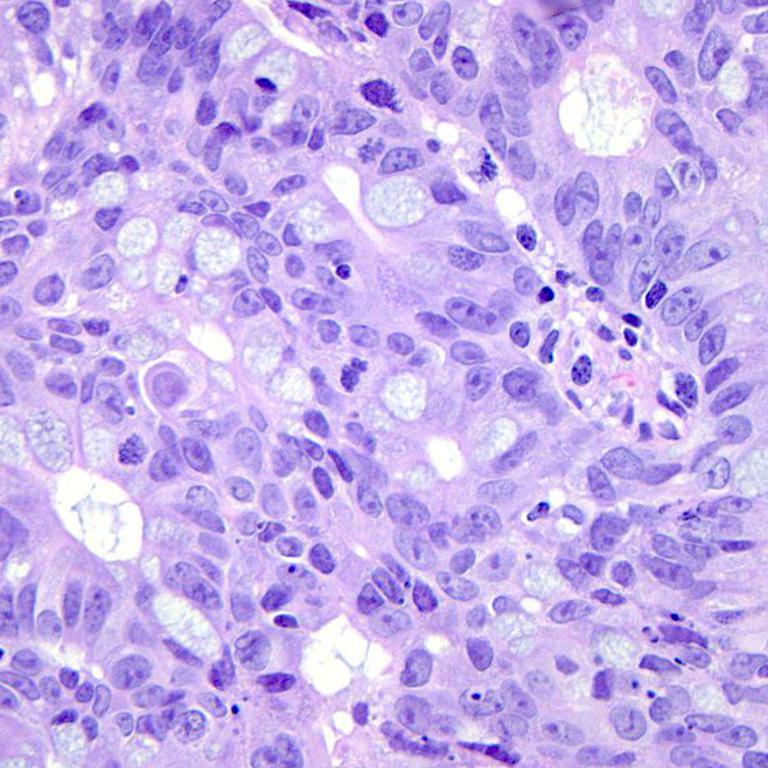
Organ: colon
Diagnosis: adenocarcinomas